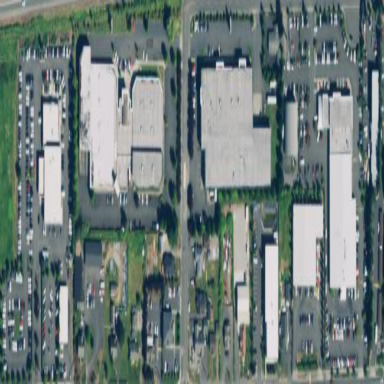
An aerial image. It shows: Commercial area.